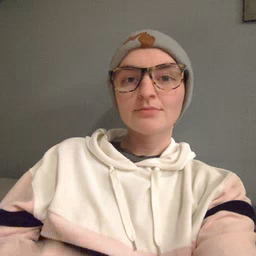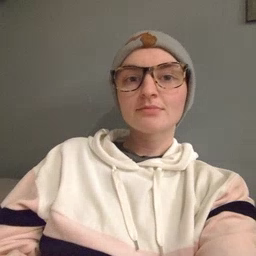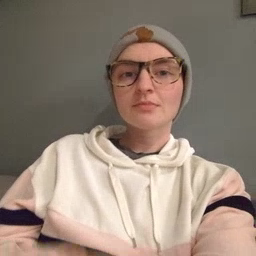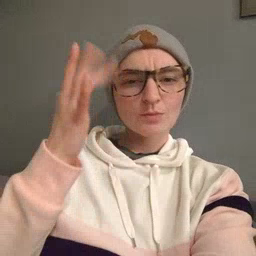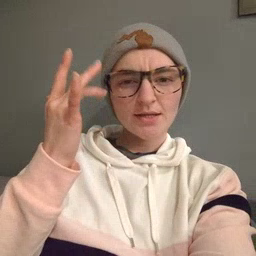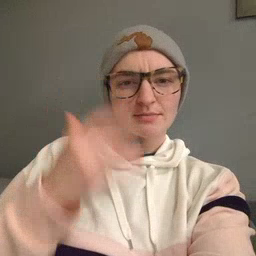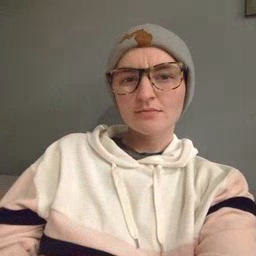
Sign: why